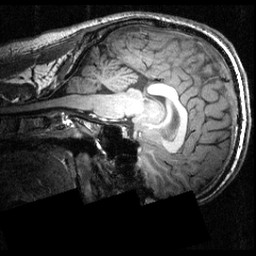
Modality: T1w
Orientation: sagittal
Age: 25
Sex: male
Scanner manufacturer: siemens
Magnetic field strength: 3.951 T
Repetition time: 1.5 s
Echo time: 0.00335 s